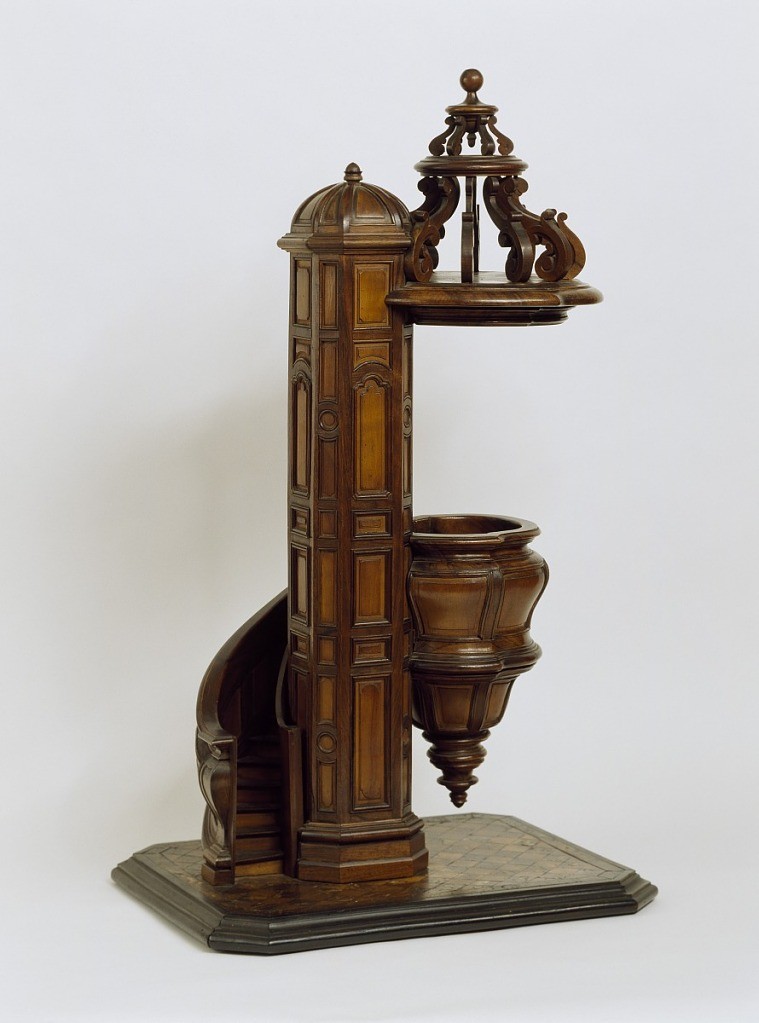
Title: Model for a Pulpit with Staircase
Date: mid-19th century
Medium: walnut, pear (wood), oak
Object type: model of a pulpit
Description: With central column around which a bombe spiral staircase rotates terminating in a similarly curved inverted cone-shaped pulpit surmounted by a carved scroll canopy attached near the top of the column, all resting a rectangular geometrically inlaid marquetry floor-base